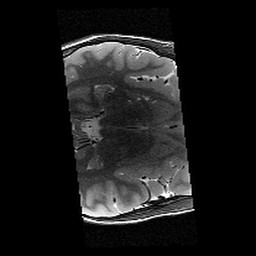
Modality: T2w
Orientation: axial
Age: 10
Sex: female
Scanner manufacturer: siemens
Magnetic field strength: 3 T
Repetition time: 9.23 s
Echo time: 0.067 s